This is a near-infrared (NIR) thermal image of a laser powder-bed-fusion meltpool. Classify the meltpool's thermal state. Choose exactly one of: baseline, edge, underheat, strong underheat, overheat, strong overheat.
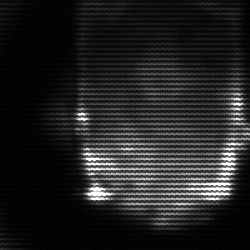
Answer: baseline